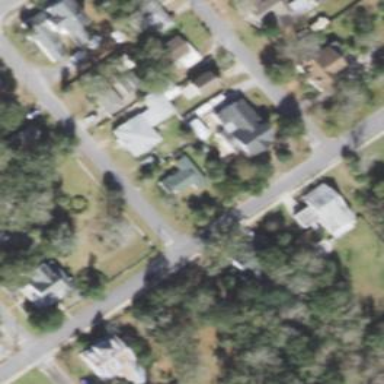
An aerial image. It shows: Single-family residential area.